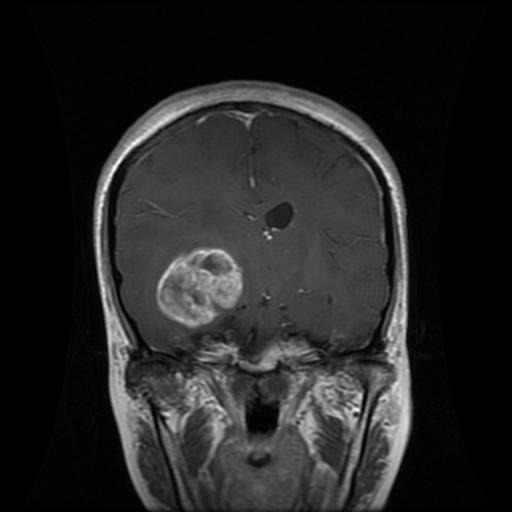
Label: glioma